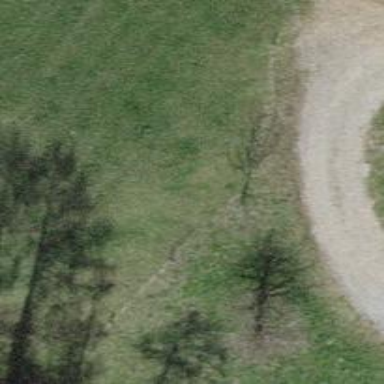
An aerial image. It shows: Deciduous tree with broadleaved leaves.